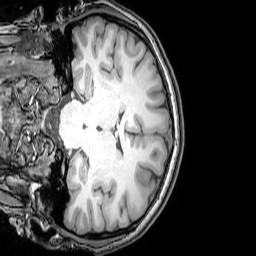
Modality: T1w
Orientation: coronal
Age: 22
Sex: female
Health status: healthy
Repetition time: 0.081 s
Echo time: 0.037 s